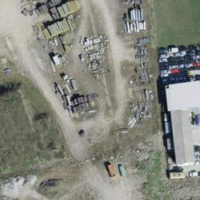
EUNIS habitat code: 52
Species observed at this site:
Phytolacca americana